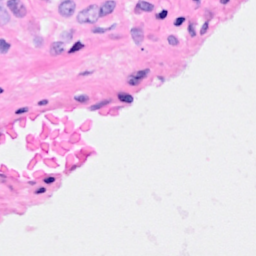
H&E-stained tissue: Breast